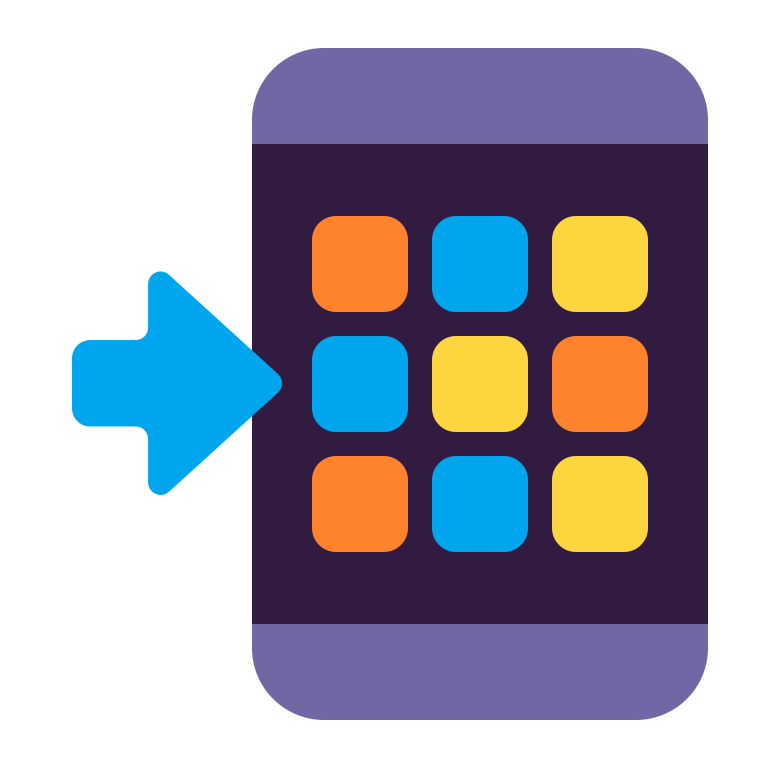
mobile phone with arrow flat